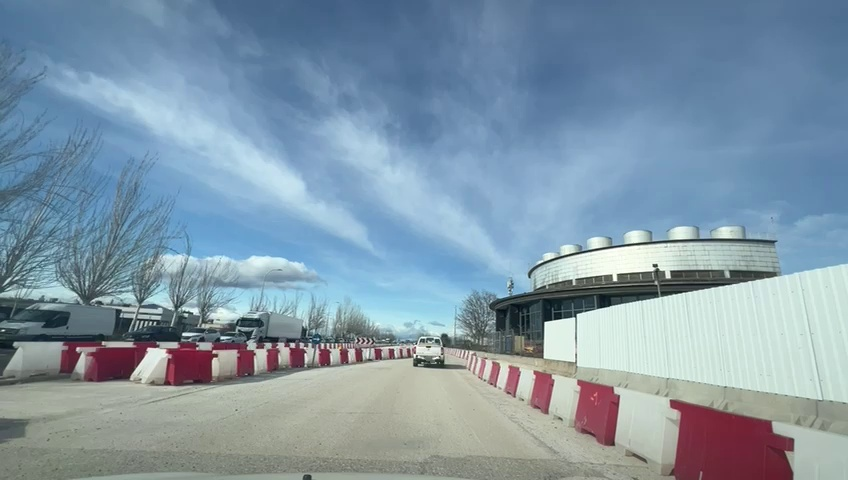
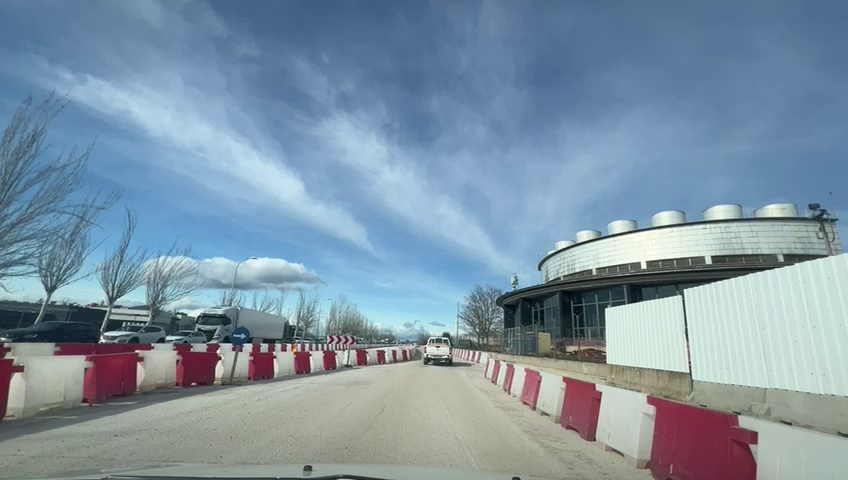
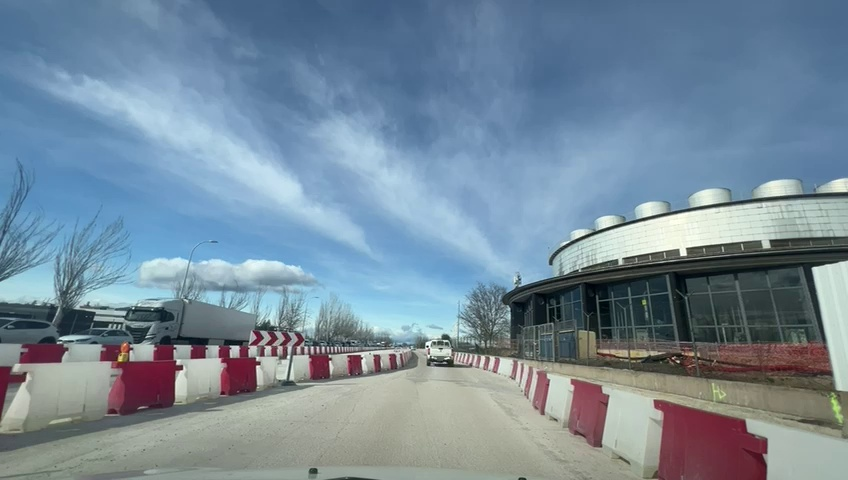
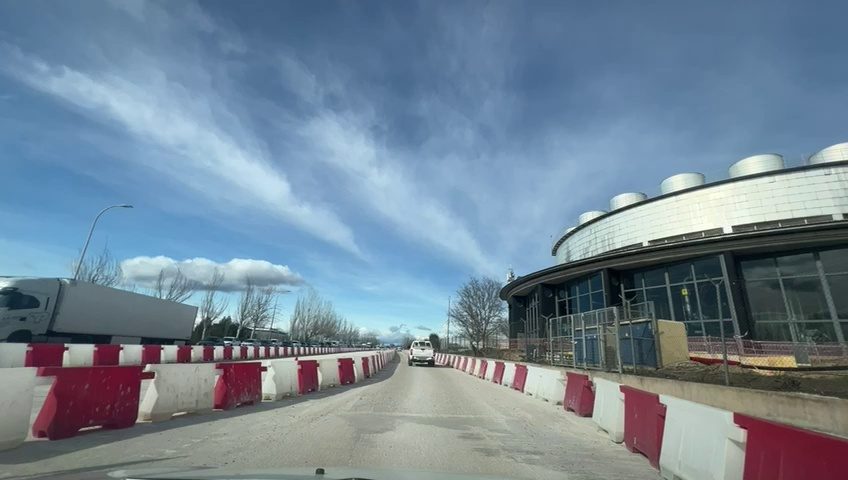
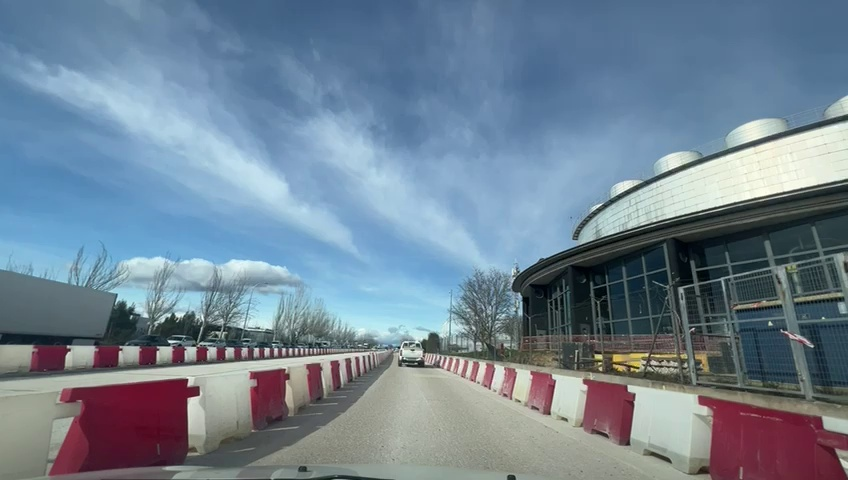
Situation: Construction site
Question: Are construction-related signs, cones, temporary signals, or closed lanes visible in the scene?
Answer: Yes
Reasoning: red and white movable plastic barriers are visible which are limiting the lane towards both sides, also some temporary signals and a yellow signal light

Situation: Construction site
Question: Are temporary yellow lane markings visible?
Answer: No
Reasoning: no lane lines are visible at all, the lane surface looks rough and dirty in comparison to a finished asphalt layer

Situation: Construction site
Question: Are road workers visible on or near the roadway?
Answer: No
Reasoning: no persons are visible at all

Situation: Construction site
Question: Is the ego lane narrowed or laterally shifted due to construction elements?
Answer: Yes
Reasoning: the ego lane narrows towards the end of the sequence and is also shifted laterally throughout the course of the sequence

Situation: Construction site
Question: Is construction machinery or heavy equipment present near or within the roadway?
Answer: No
Reasoning: No construction related heavy equipment is evident. The leading pick up truck might be related to a construction site but it is not clear from the images

Situation: Construction site
Question: Is a temporary reduced speed limit sign visible in the scene?
Answer: No
Reasoning: no temporary reduced speed limit signs are visible but two other construction-related signs indicating that the lane is shifting towards the right